Question: I created a button in the QT6 creator and named it scanButton. The button shows up when I run the code. However, I'm running into an issue once I want to bind it to a function. I finally got a result but it shows a new button in the top left and it runs self.close, which is not supposed to be the case.

.ui code:
'''
<?xml version="1.0" encoding="UTF-8"?>
<ui version="4.0">
<class>Widget</class>
<widget class="QWidget" name="Widget">
<property name="geometry">
<rect>
<x>0</x>
<y>0</y>
<width>800</width>
<height>600</height>
</rect>
</property>
<property name="windowTitle">
<string>Widget</string>
</property>
<widget class="QPushButton" name="scanButton">
<property name="geometry">
<rect>
<x>280</x>
<y>210</y>
<width>181</width>
<height>141</height>
</rect>
</property>
<property name="text">
<string>Scan</string>
</property>
</widget>
</widget>
<resources/>
<connections/>
</ui>
'''
.py code:
'''
import os
from pathlib import Path
import sys
from PySide6.QtWidgets import QApplication, QWidget, QPushButton
from PySide6.QtCore import QFile
from PySide6.QtUiTools import QUiLoader
class Widget(QWidget):
def __init__(self):
super(Widget, self).__init__()
self.load_ui()
def load_ui(self):
loader = QUiLoader()
path = os.fspath(Path(__file__).resolve().parent / "form.ui")
ui_file = QFile(path)
ui_file.open(QFile.ReadOnly)
loader.load(ui_file, self)
ui_file.close()
scanButton = QPushButton(self)
scanButton.clicked.connect(self.close)
if __name__ == "__main__":
app = QApplication([])
widget = Widget()
widget.show()
sys.exit(app.exec_())
'''
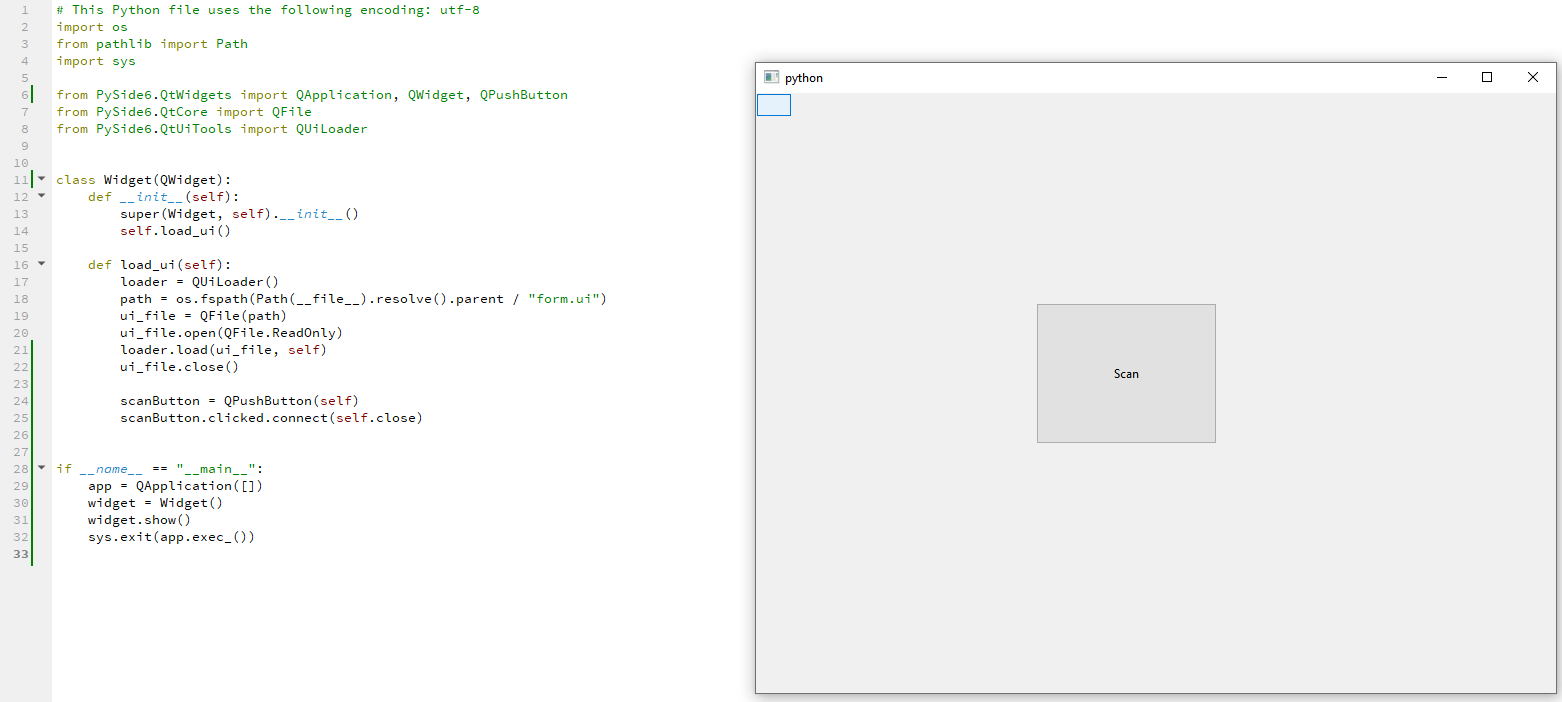
Answer: First of all you need to load your ui file as you did:
'''
self.ui = loader.load('form.ui', None)
self.ui.show()
'''
Then you can call your button with the name like this:
'''
self.ui.scanButton.clicked.connect(self.check)
'''
Note that when you press the button it will go to 'check' function.
Full code:
'''
class main(QWindow):
def __init__(self):
super().__init__()
loader = QUiLoader()
self.ui = loader.load('form.ui', None)
self.ui.show()
self.ui.scanButton.clicked.connect(self.check)
def check(self):
print('You pressed the button!')
'''